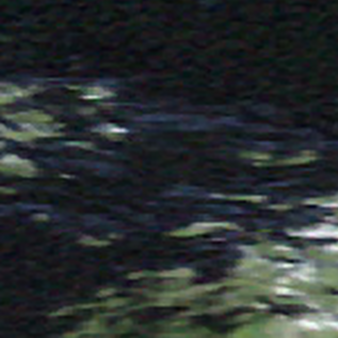
Label: other